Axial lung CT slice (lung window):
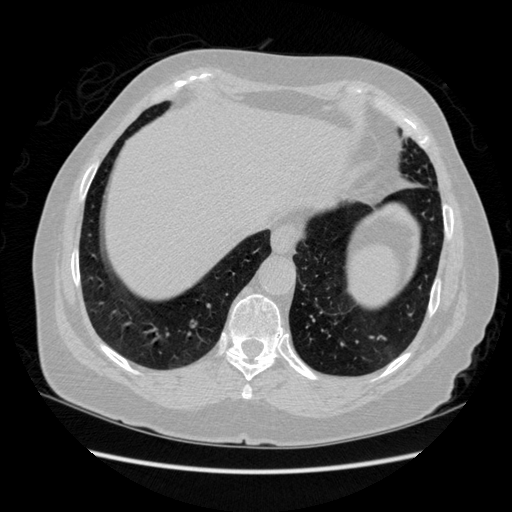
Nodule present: no